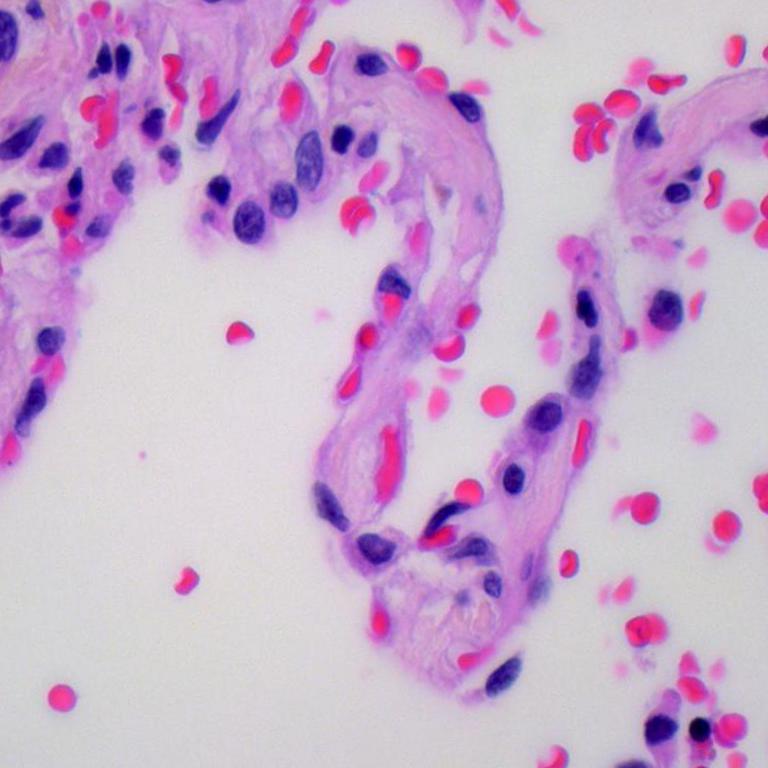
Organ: lung
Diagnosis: benign